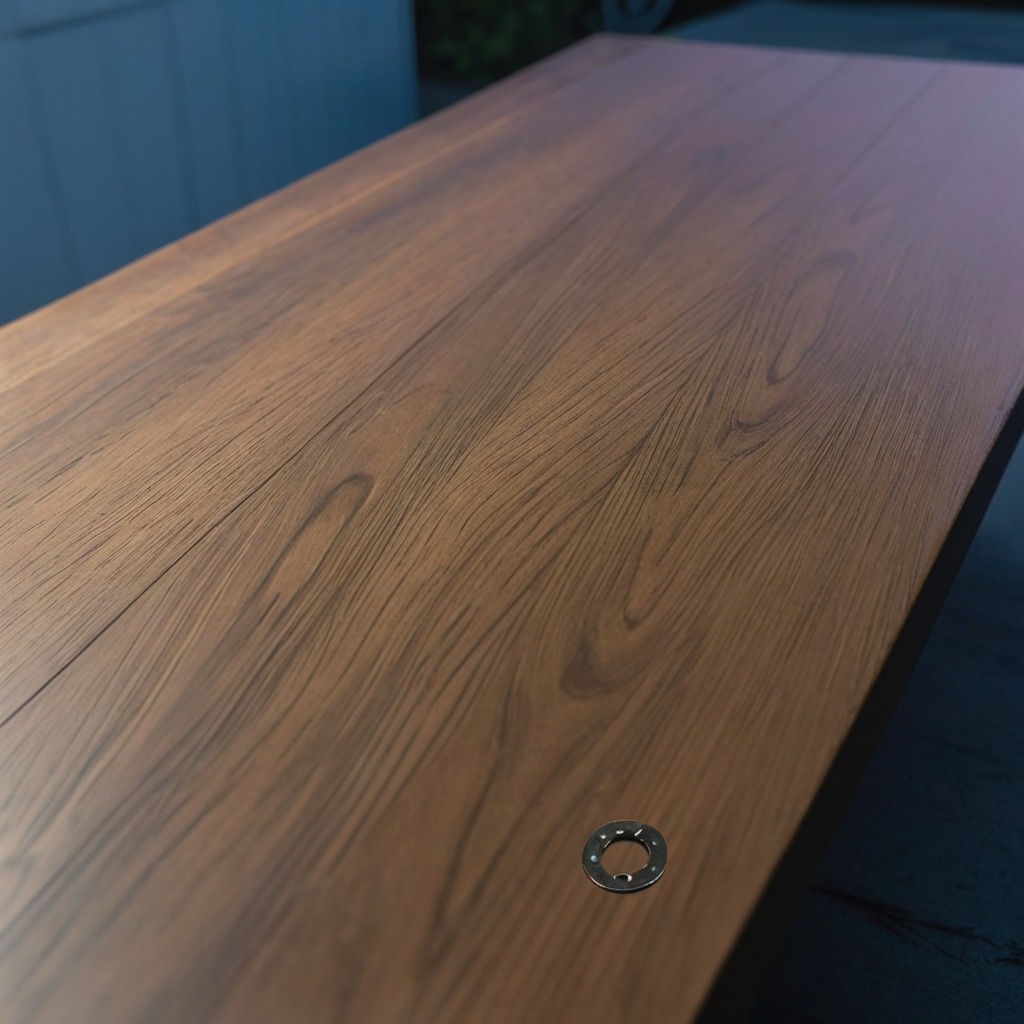
A flat metal washer lies on a table.